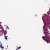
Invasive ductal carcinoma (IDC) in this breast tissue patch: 0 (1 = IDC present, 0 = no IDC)